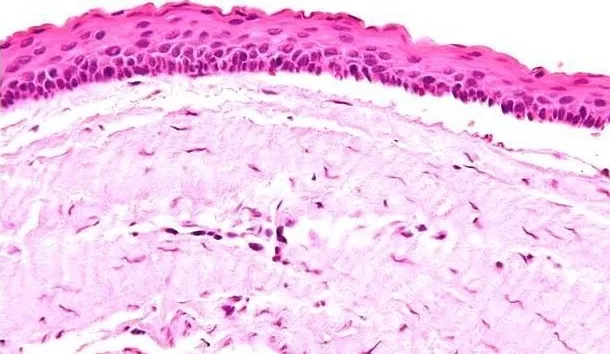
photomicrograph showing cyst lining (H & E stain; 10 X magnifications).
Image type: pathology (h&e)